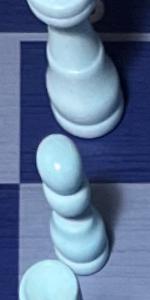
Label: Pawn_White